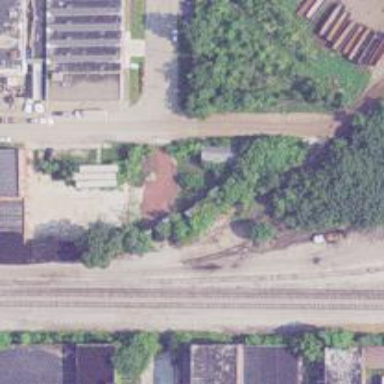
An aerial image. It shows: Abandoned railway.